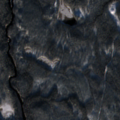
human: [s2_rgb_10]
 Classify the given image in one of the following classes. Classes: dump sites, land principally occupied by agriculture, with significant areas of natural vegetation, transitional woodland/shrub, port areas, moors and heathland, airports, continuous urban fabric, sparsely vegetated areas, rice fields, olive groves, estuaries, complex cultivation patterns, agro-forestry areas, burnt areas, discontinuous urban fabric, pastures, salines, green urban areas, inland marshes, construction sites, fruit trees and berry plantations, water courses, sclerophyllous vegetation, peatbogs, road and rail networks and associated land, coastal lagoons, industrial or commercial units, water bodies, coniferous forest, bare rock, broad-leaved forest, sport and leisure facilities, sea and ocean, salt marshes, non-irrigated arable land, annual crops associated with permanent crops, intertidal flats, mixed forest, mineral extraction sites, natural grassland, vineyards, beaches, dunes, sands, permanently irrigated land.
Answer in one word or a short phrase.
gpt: coniferous forest, transitional woodland/shrub